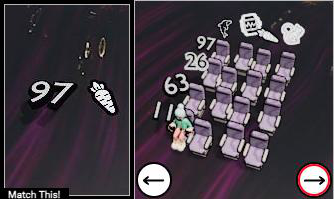
Task: seats
Answer: no